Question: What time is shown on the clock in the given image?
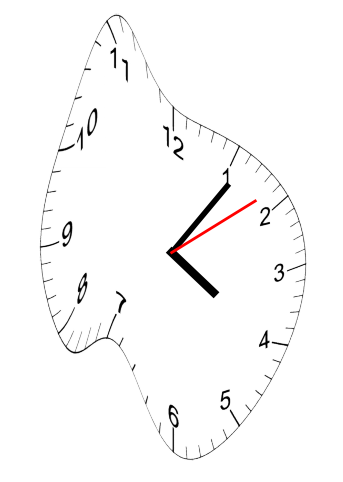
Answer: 04:06:09